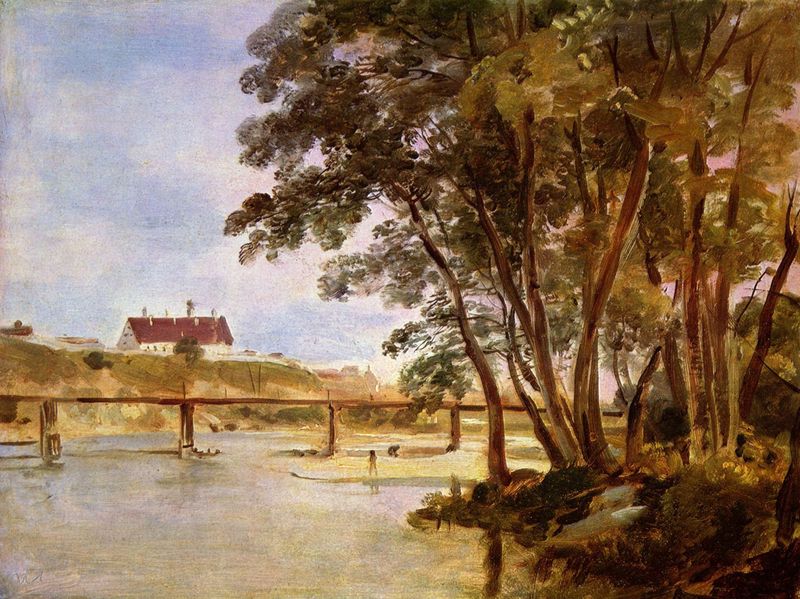
Titel: Praterinsel mit Blick zum Siechenhaus auf dem Gasteig
Künstler: Johann Georg von Dillis
Standort: Karlsruhe
Institution: Staatliche Kunsthalle Karlsruhe
Schlagwörter: baum, blau, blätter, himmel, laub, meer, nackt, wasser, weiß, wolken, aquarell, baden, baumstämme, bäume, fluss, grün, impressionismus, landschaft, menschen, ocker, sand, see, stadt, ufer, äste, braun, fenster, grau, holz, licht, pfeiler, schwarz, dach, gebäude, gras, haus, rot, schloss, wiese, wolke, beige, mensch, öl, ast, bach, feld, horizont, häuser, hügel, natur, spiegelung, stamm, brücke, busch, büsche, kirche, rauch, corot, land, kind, pflanze, pflanzen, rosa, wald, kamine, kinder, schornstein, turm, sommer, strand, ruhe, hang, dorf, dächer, schornsteine, nebel, tag, landschaftsmalerei, böschung, sandbank, strom, dampf, steg, spielen, bad, spiel, kloster, türmchen, flusslandschaft, sonntag, wäldchen, barbizon, dachau, wasserleitung, gleithang, brückenpfeiler, satteldach, luss, am meer, leitung, scene, pissarro, böschungen, niedrigwasser, wlandschaft